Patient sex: M
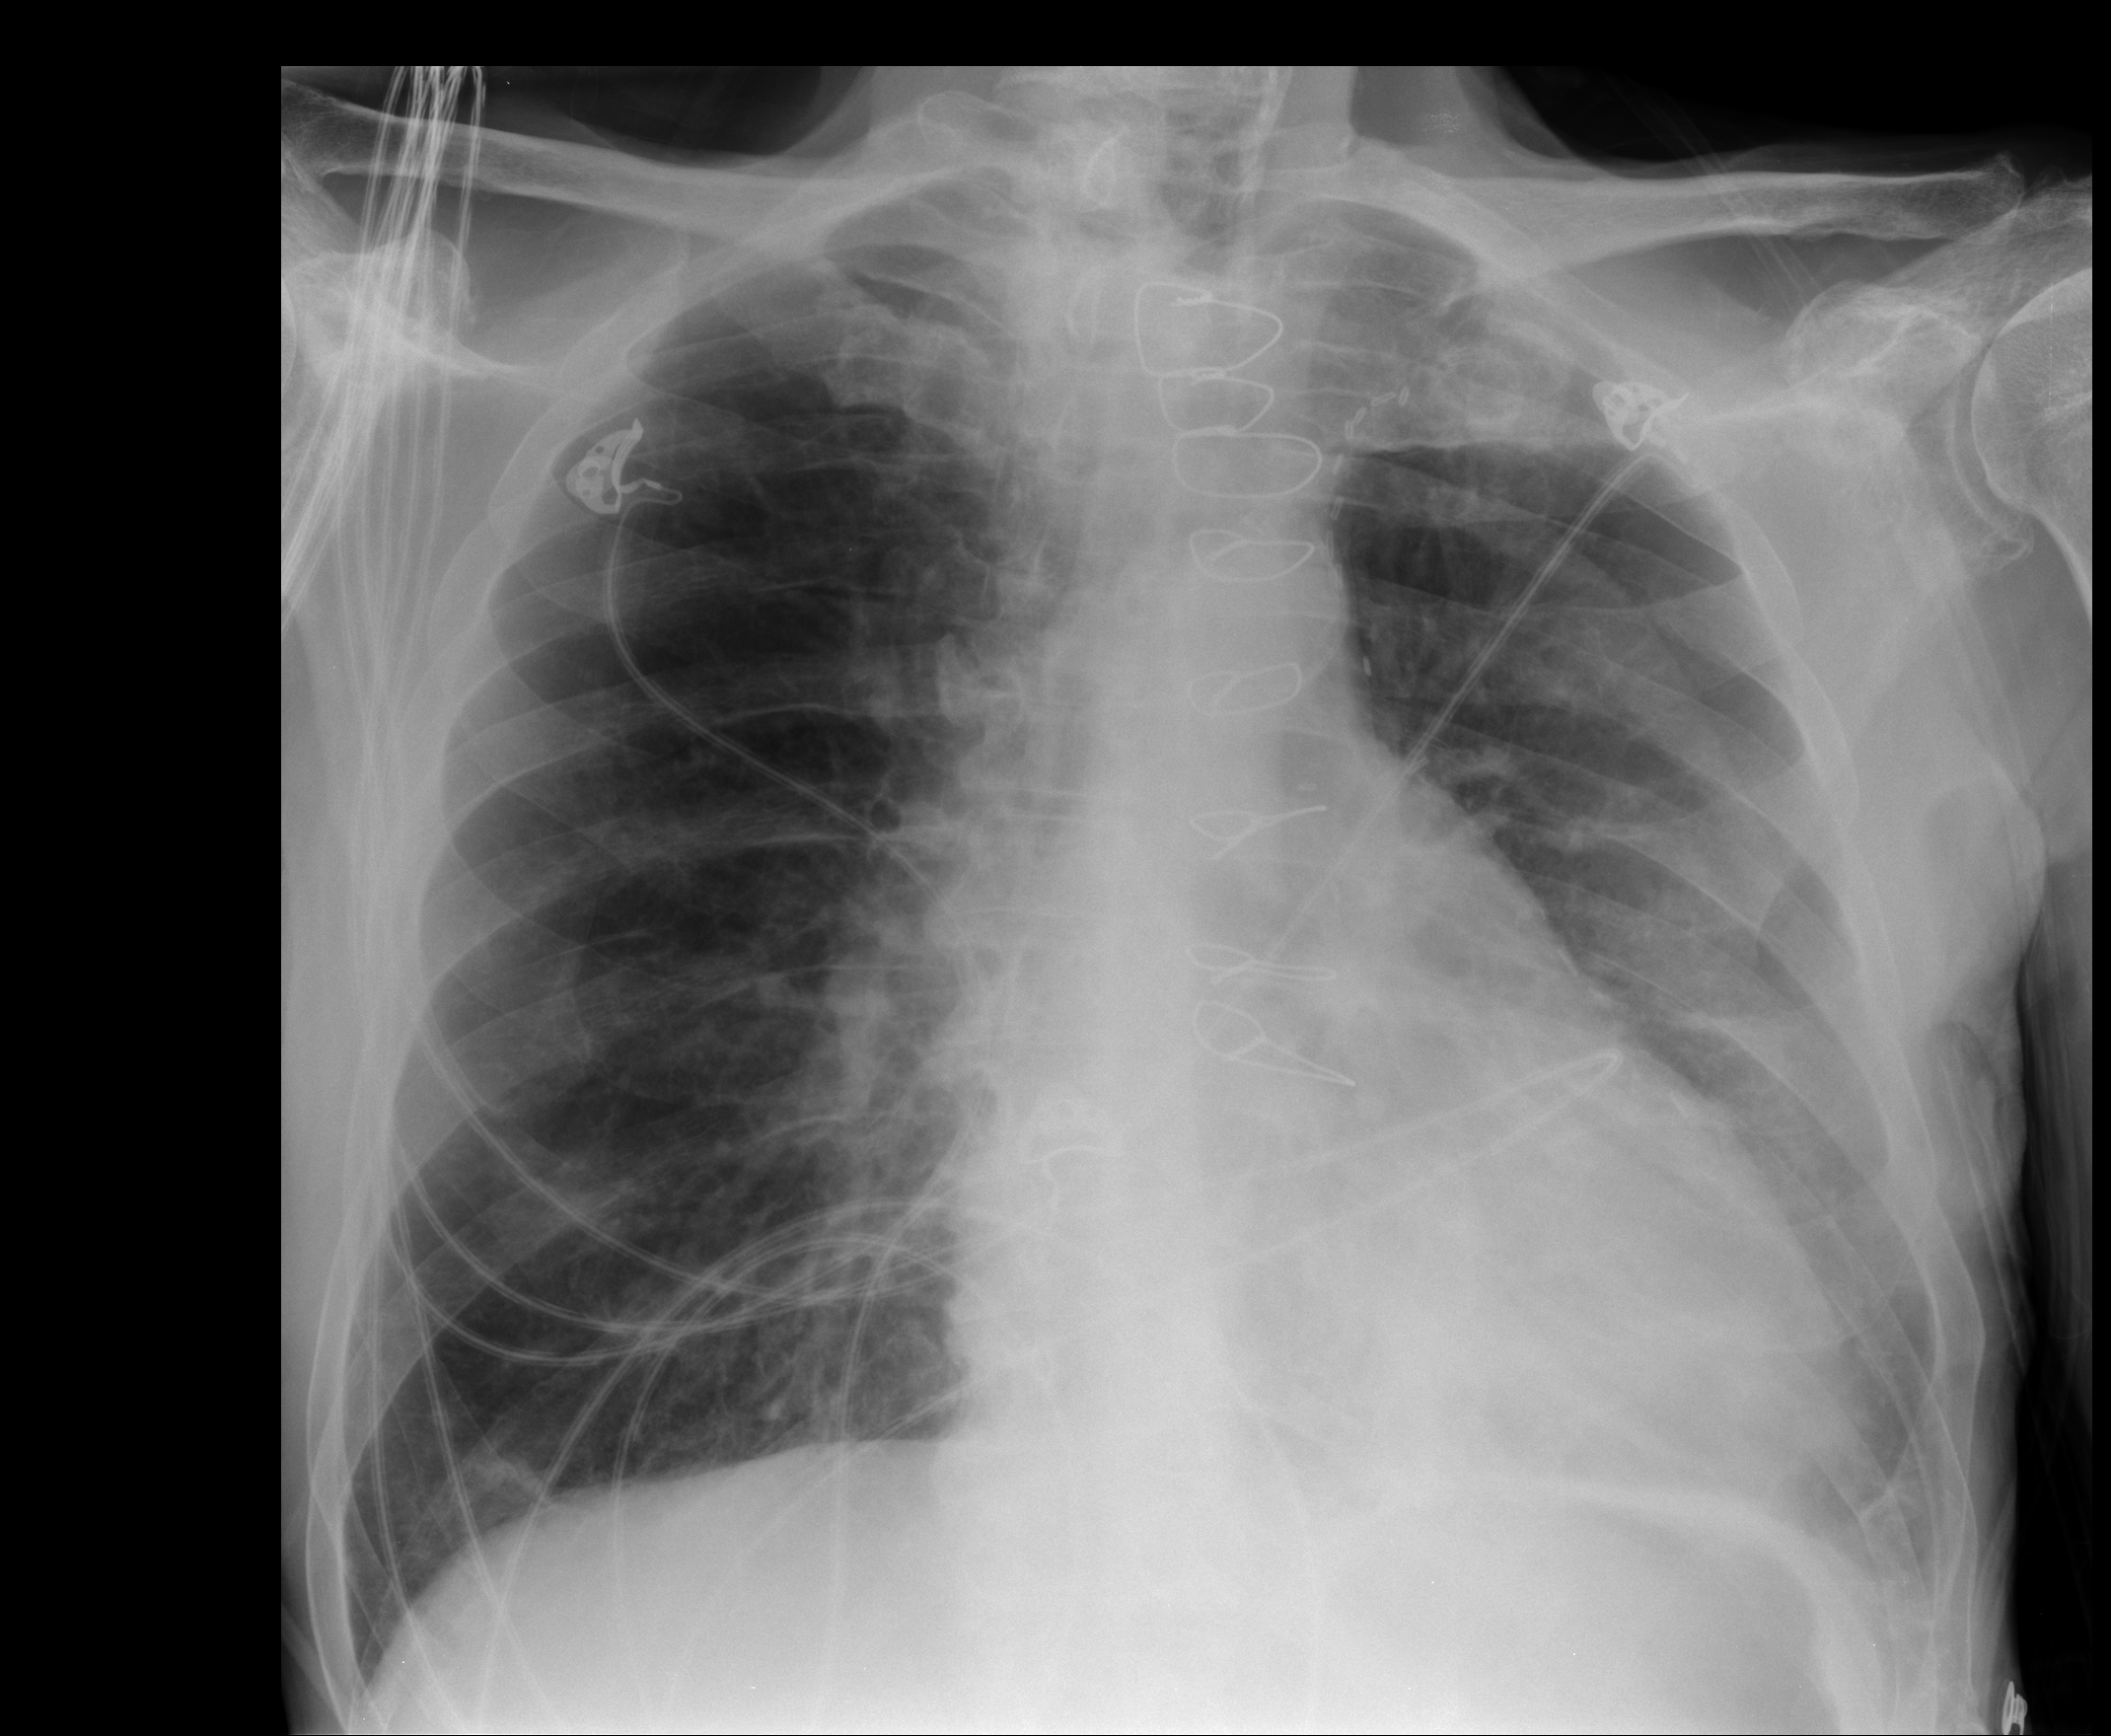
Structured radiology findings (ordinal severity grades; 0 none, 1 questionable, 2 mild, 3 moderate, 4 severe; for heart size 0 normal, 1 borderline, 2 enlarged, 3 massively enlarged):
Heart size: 1
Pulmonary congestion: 0
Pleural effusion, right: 0
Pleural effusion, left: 1
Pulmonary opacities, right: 0
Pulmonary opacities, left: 0
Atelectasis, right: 2
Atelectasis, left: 2